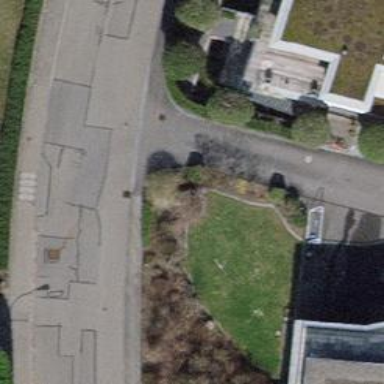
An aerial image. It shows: Sidewalk along the footway.